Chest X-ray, AP view. Patient: 9 years old, sex M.
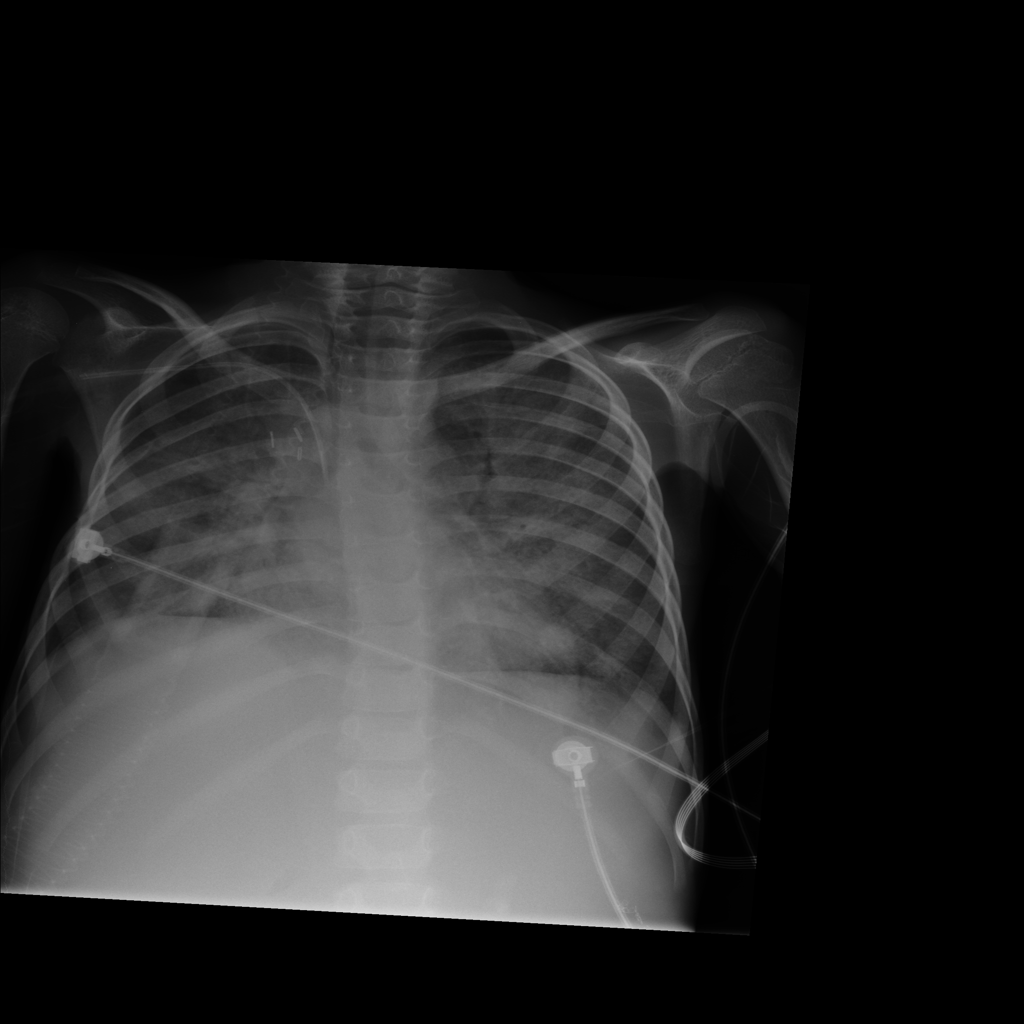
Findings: Infiltration, Pneumothorax